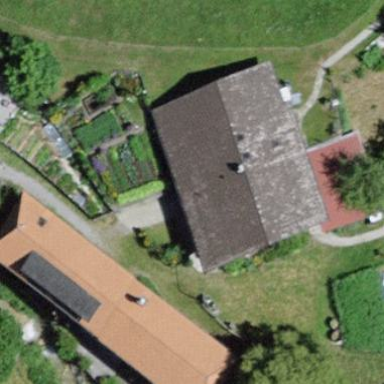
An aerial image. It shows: Farm building.